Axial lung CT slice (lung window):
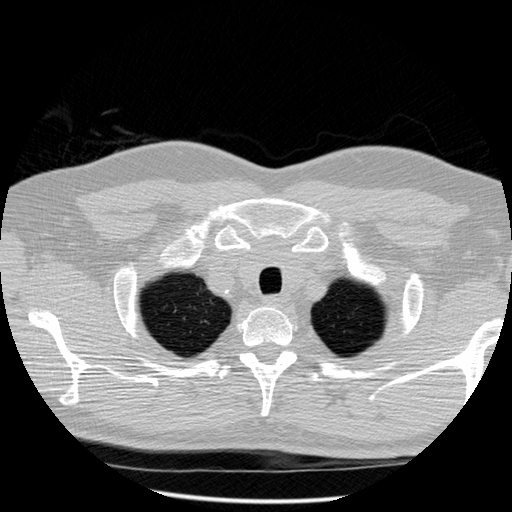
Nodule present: no